Question: Currently working on setting up an Exposed Dropdown menu item using the material design components and guidelines for menus. However when displaying my autocomplete text view it does not have the same background as my other text fields.
I have tried setting the boxBackgroundColor attribute on the TextInputLayout to a different color and modifying background on the Autocomplete TextView. Also I have tired seeing if I could modify the popup theme for the menu but have had no luck.
'''
// In the onCreateView of fragment
ArrayAdapter<String> adapter = new ArrayAdapter<>(getContext(), R.layout.dropdown_menu_popup_item, getResources().getStringArray(R.array.down_payment_method_selection));
monthsAtEmploymentSelection.setAdapter(adapter);
'''
'''
<com.google.android.material.textfield.TextInputLayout
style="@style/Widget.MaterialComponents.TextInputLayout.FilledBox.ExposedDropdownMenu"
android:layout_width="match_parent"
android:layout_height="wrap_content"
android:layout_marginStart="8dp"
android:layout_marginEnd="8dp"
android:hint="@string/months_at_employment_hint"
app:boxBackgroundColor="@color/white">
<AutoCompleteTextView
android:id="@+id/months_at_employment_selection"
android:layout_width="match_parent"
android:layout_height="wrap_content" />
</com.google.android.material.textfield.TextInputLayout>
'''
'''
<!--dropdown_menu_popup_item.xml-->
<?xml version="1.0" encoding="utf-8"?>
<TextView xmlns:android="http://schemas.android.com/apk/res/android"
android:layout_width="match_parent"
android:layout_height="wrap_content"
android:padding="16dp"
android:ellipsize="end"
android:maxLines="1"
android:textAppearance="?attr/textAppearanceSubtitle1"
android:background="@color/white"/>
'''
I would like the background to be transparent or match the current background that is set to white. Currently it is an off white that does not match the fields.

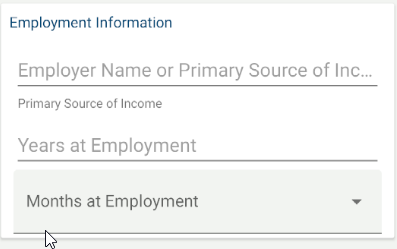
Answer: Thanks to <URL>, I learn that this can be done programatically:
'''
val autoCompleteTv = binding.yourAutoCompleteTextView
autoCompleteTv.setDropDownBackgroundDrawable(
ColorDrawable(ContextCompat.getColor(context, R.color.your_desired_color))
)
'''